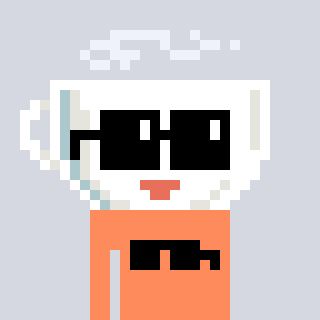
a pixel art character with square black sunglasses, a mug-shaped head and a peachy-colored body on a cool background